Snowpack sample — Buffalo Mountain, Silverthorne, Colorado, USA (1/25/25, 10:11 AM MST)
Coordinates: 39.6222, -106.1139
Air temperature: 22 °F
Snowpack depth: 110 cm
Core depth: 30 cm
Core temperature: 42.8 °F
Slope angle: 12°, slope face: 102°
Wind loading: high
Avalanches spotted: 0
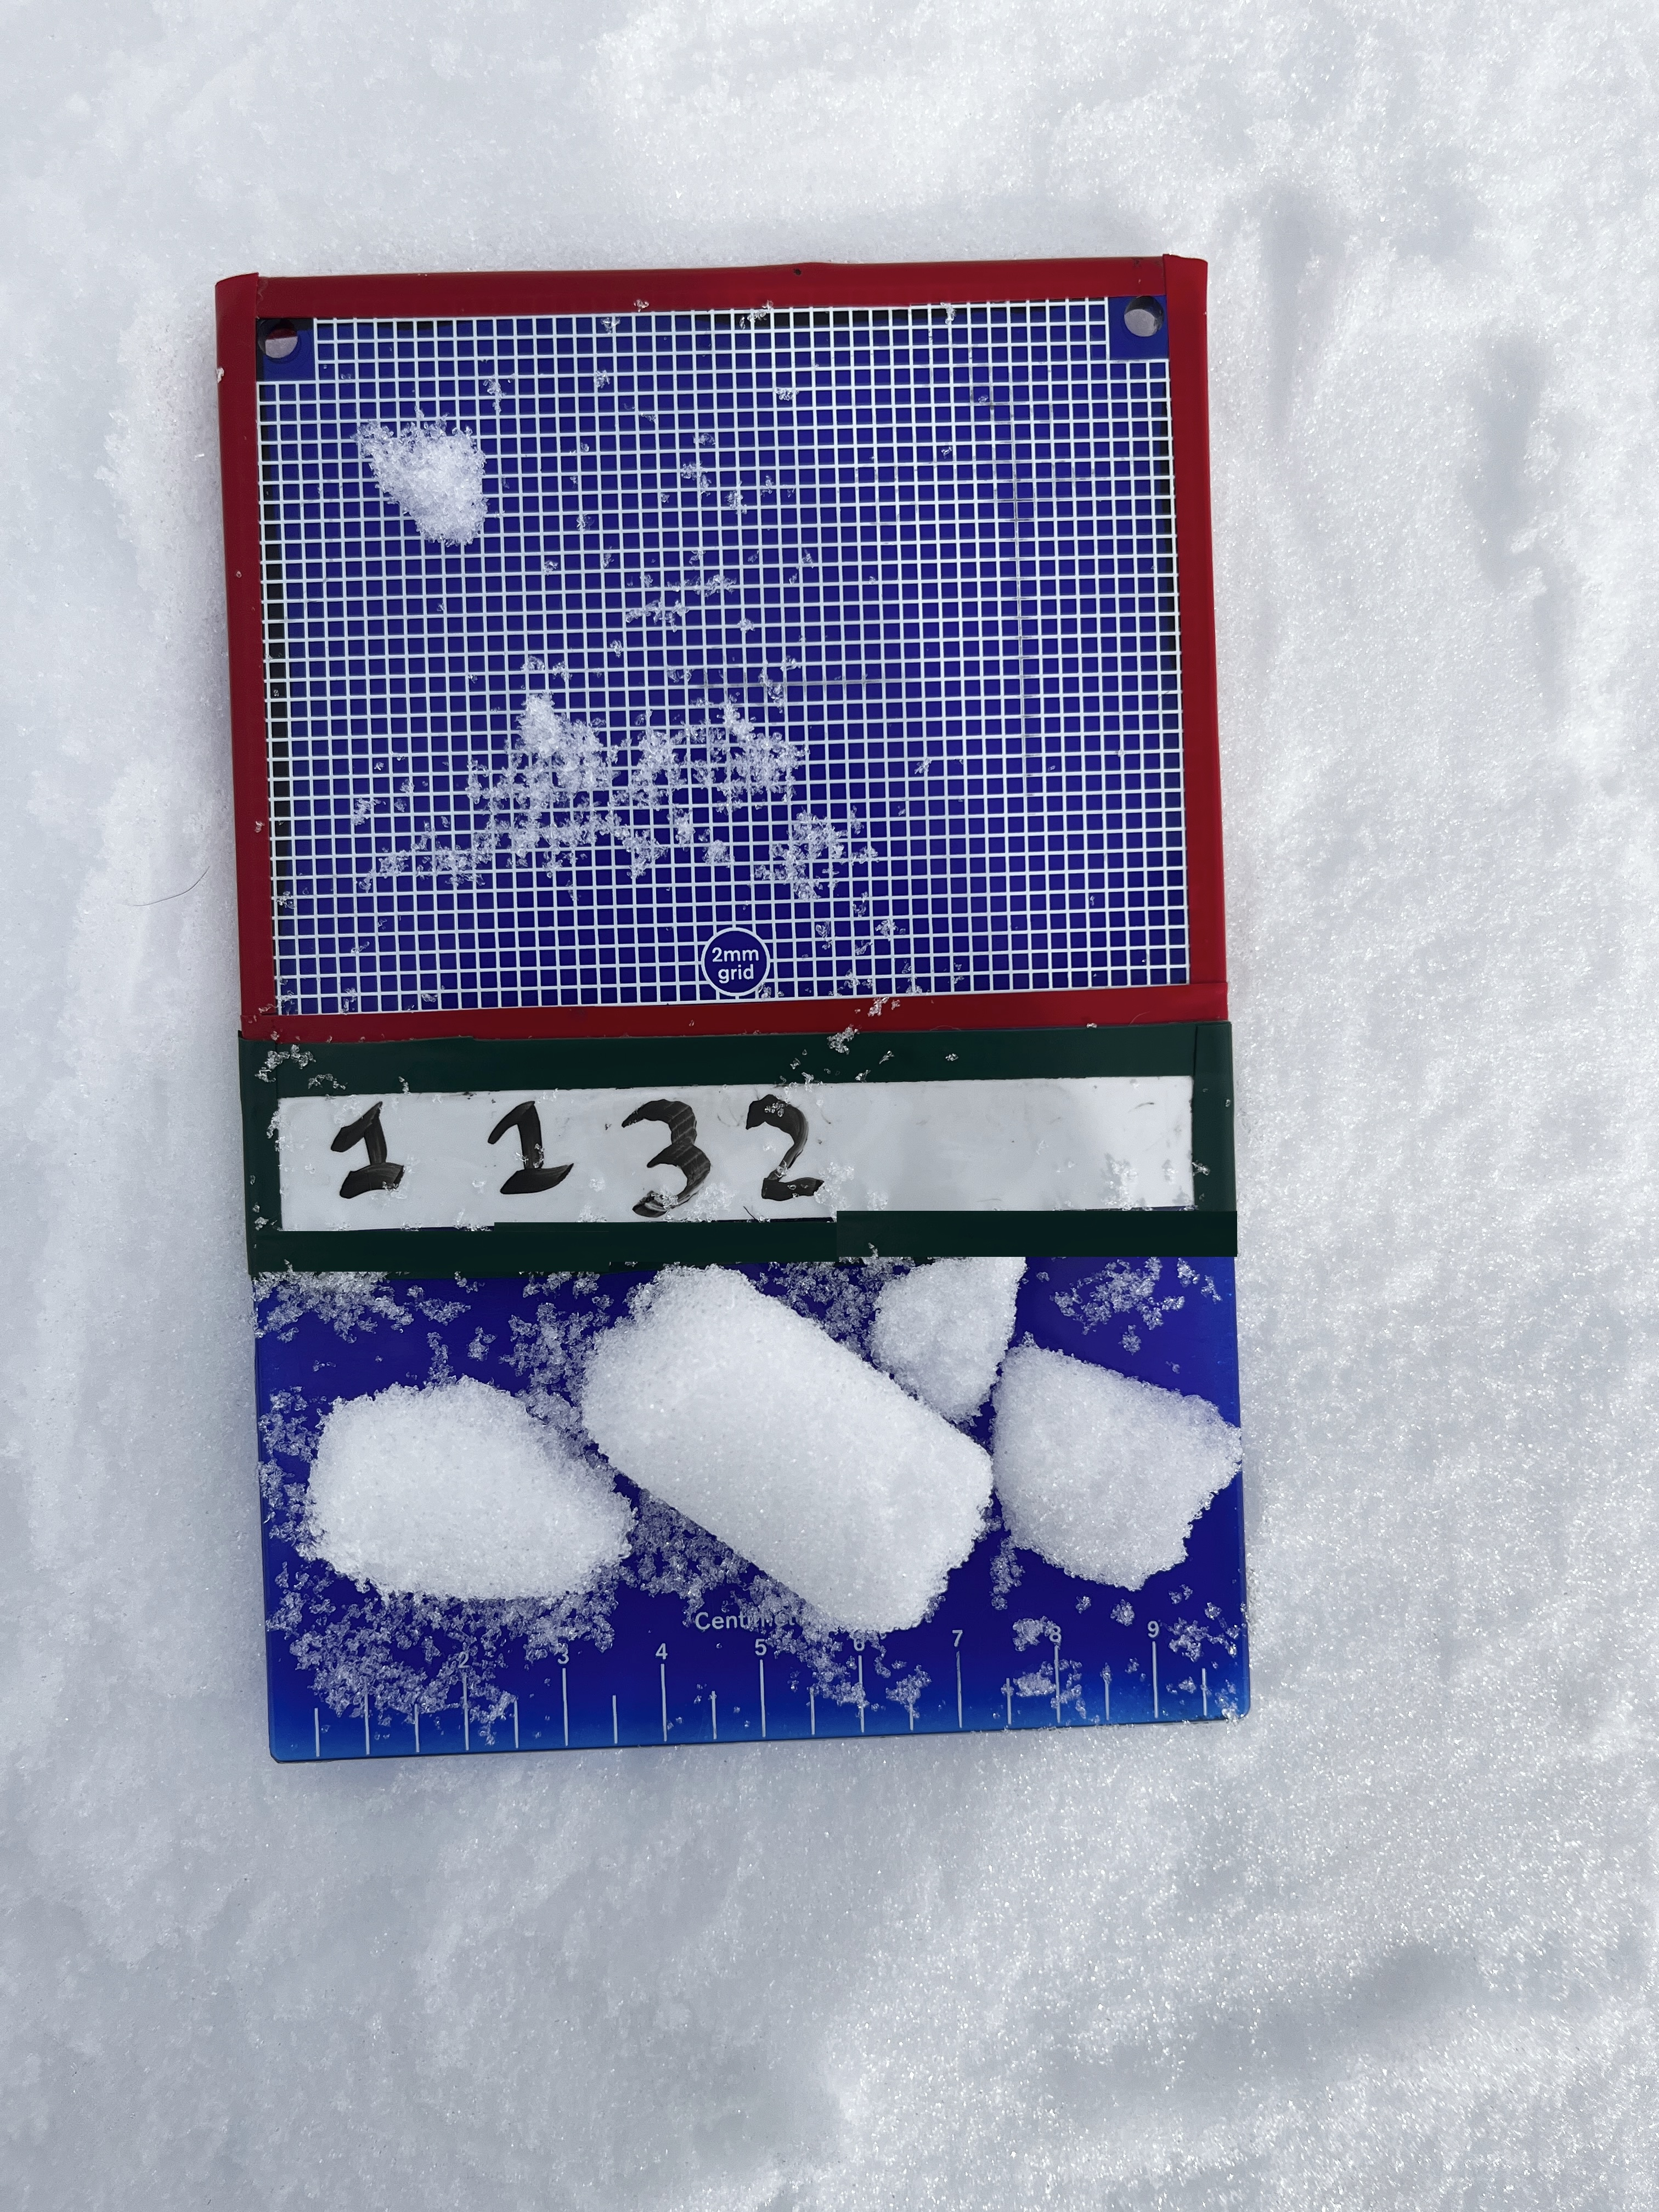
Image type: crystal_card
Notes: No avalanches nearby, collected on the outskirts of a fire break 15 meters from the treeline, on way to Buffalo and Red Mountain